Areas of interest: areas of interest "Specialty Commercial Street"
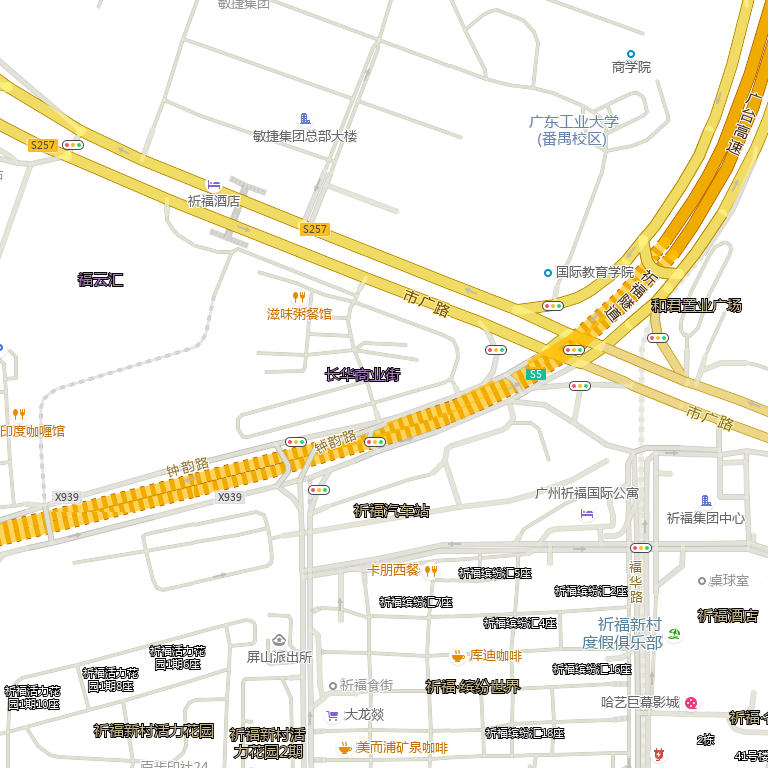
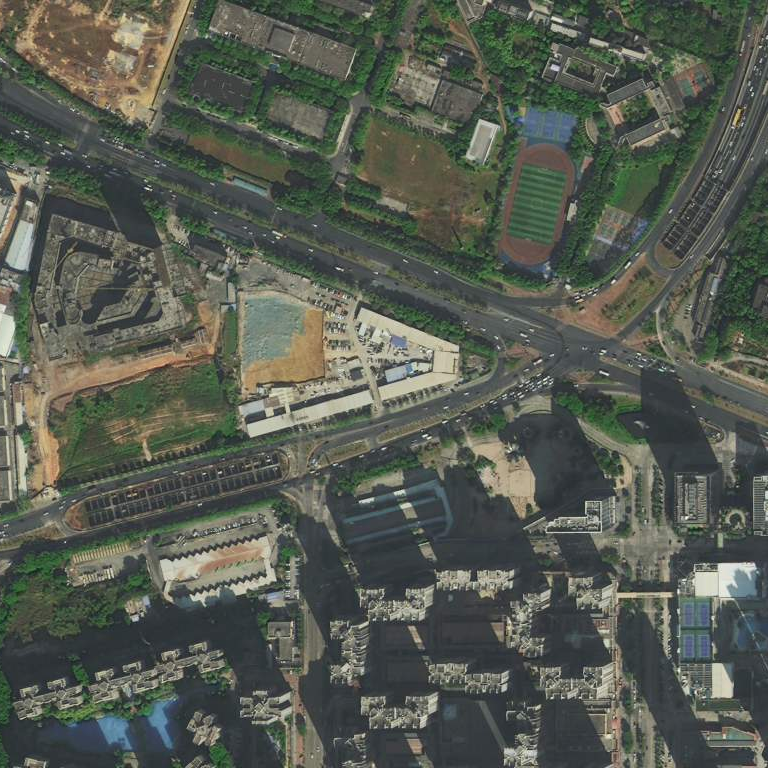